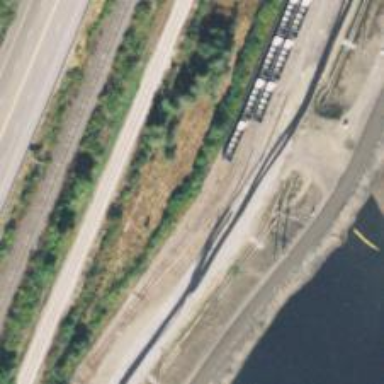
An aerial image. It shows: Rail spur service.